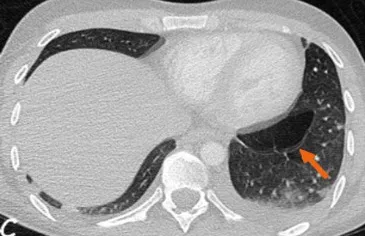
Emphysematous bullae.
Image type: radiology (ct)